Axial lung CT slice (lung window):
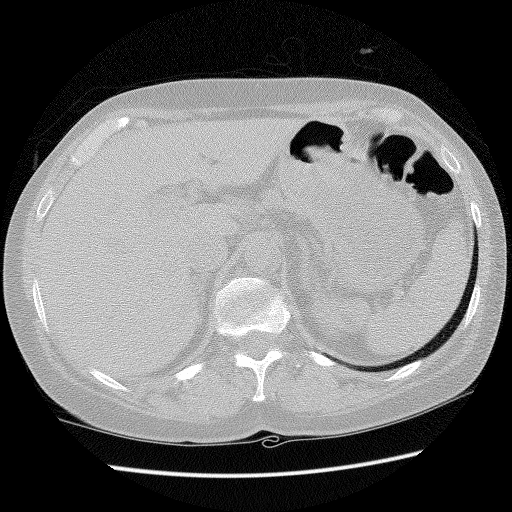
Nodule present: no